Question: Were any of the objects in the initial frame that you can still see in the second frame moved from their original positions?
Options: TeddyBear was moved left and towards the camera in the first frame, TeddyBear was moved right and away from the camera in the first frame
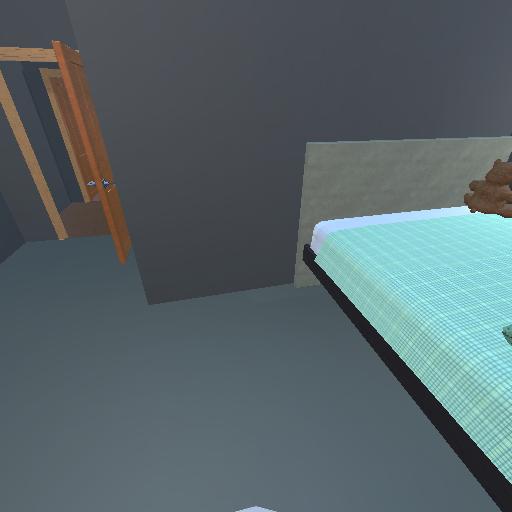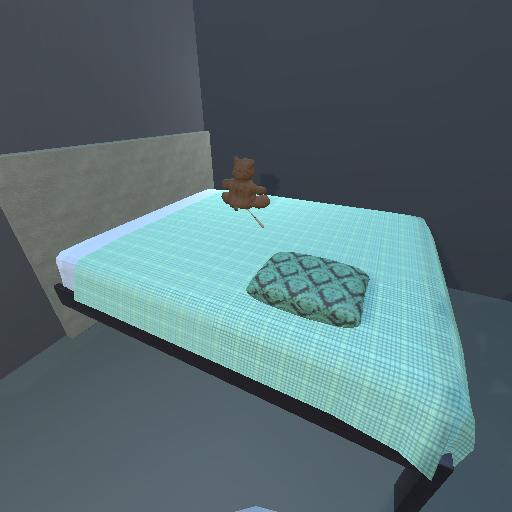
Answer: TeddyBear was moved left and towards the camera in the first frame